Question: I am using 'opencsv' to parse two csv files. I only copy some values from the two files.
I have a seperate function which processes the 'CDax.csv'. Which looks like that:

'''
public HashMap<String,String> readCDax() throws Exception {
String csvDaxFile = "C:\Users\CDAX.csv";
CSVReader reader = new CSVReader(new FileReader(csvDaxFile), ';');
String [] line;
HashMap<String, String> cdaxMap = new HashMap<String, String>();
while ((line = reader.readNext()) != null) {
cdaxMap.put(line[0], line[7]);
}
System.out.println("Process CDax File!");
reader.close();
return cdaxMap;
}
'''
My main method is 'run()' which I execute in my main method:
public void run() throws Exception {
'''
while ((firstLine = reader.readNext()) != null && (secondLine = reader.readNext()) != null && i<10) {
//fileName of the String
fileName = firstLine[0];
writerPath = "C:\Users\" + fileName + ".csv";
//write csv file
CSVWriter writer = new CSVWriter(new FileWriter(writerPath), ';');
//write Header
//String[] entries = "Name;Date;TotalReturn;Currency".split(";");
String [] entries = {"Name","Date", "TotalReturn", "Currency"};
writer.writeNext(entries);
//create Content
//companyName of the String
companyName = secondLine[1];
//currency
currency = secondLine[2];
//dates
dateList = new ArrayList<String>();
for(int p = 3; p < firstLine.length; p++) {
dateList.add(firstLine[p]);
}
//total returns
returnList = new ArrayList<String>();
for(int j = 3; j < secondLine.length; j++) {
returnList.add(secondLine[j]);
}
// cDaxList
cDaxList = new ArrayList<String>();
for(int j = 1; j <dateList.size(); j++) {
if(cDaxMethodValuesMap.containsKey(dateList.get(j))){
cDaxList.add(cDaxMethodValuesMap.get(dateList.get(j)));
} else{
dateList.add("na"); // I get the error here!
}
}
if(dateList.size()!=returnList.size()) {
System.out.println("Dates and Returns do not have the same length!");
}
int minSize = Math.min(dateList.size(), returnList.size());
//"Name;Date;TotalReturn;Currency"
List<String[]> data = new ArrayList<String[]>();
for(int m = 0; m < minSize; m++) {
data.add(new String[] {companyName, dateList.get(m), returnList.get(m), currency, cDaxList.get(m)});
}
writer.writeAll(data);
//close Writer
writer.close();
i++;
System.out.println(fileName + " parsed successfully!");
}
System.out.println("Done");
'''
}
However when I run my program I get:
'''
Process CDax File!
Exception in thread "main" java.lang.OutOfMemoryError: Java heap space
at java.util.Arrays.copyOf(Arrays.java:2760)
at java.util.Arrays.copyOf(Arrays.java:2734)
at java.util.ArrayList.ensureCapacity(ArrayList.java:167)
at java.util.ArrayList.add(ArrayList.java:351)
at com.TransformCSV.main.ParseCSV.run(ParseCSV.java:109)
at com.TransformCSV.main.ParseCSV.main(ParseCSV.java:21)
'''
I am getting the error in this method:
'''
cDaxList = new ArrayList<String>();
for(int j = 1; j <dateList.size(); j++) {
if(cDaxMethodValuesMap.containsKey(dateList.get(j))){
cDaxList.add(cDaxMethodValuesMap.get(dateList.get(j)));
} else{
dateList.add("na"); //I get the error here!!!
}
}
'''
I tried to put up the heapsize via the vm settings, however I do not think that this should be done because I only read in both csv files only '3000' values.
I appreciate your reply!
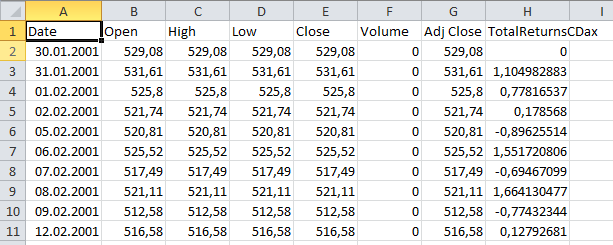
Answer: Your loop:
'''
for(int j = 1; j <dateList.size(); j++) {
'''
is looping through 'dateList' but in that loop you are adding to 'dateList':
'''
dateList.add("na"); //I get the error here!!!
'''
so 'dateList' will get bigger and bigger until you run out of memory. 'dateList.size()' is evaluated every time through the loop, not once at the beginning.